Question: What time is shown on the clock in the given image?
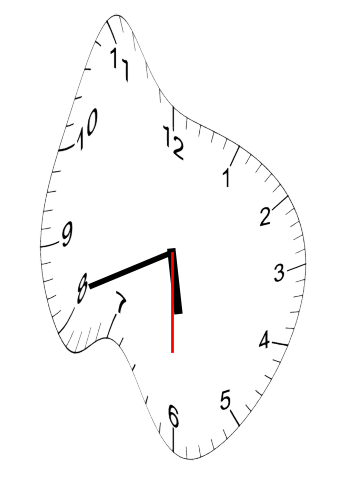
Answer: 05:41:30